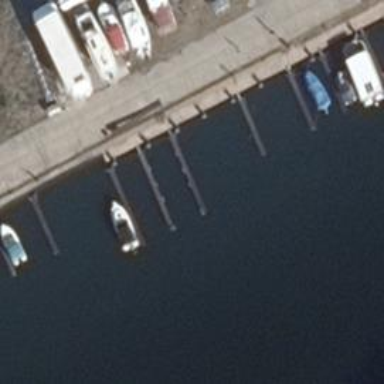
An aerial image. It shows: Man-made pier.